Question: I'm tring to approximate an empirical cumulative distribution function (<URL> such as the .
However, using 'scipy.optimize.curve_fit', the fitting operation gives really bad approximations or it doesn't work at all (depending on the initial values). The variable 'series' represents my data stored as 'pandas.Series'.
'''
from scipy.optimize import curve_fit
def fit_ecdf(x):
x = np.sort(x)
def result(v):
return np.searchsorted(x, v, side='right') / x.size
return result
ecdf = fit_ecdf(series)
def genlogistic(x, B, M, Q, v):
return 1 / (1 + Q * np.exp(-B * (x - M))) ** (1 / v)
params = curve_fit(genlogistic, xdata = series, ydata = ecdf(series), p0 = (0.1, 10.0, 0.1, 0.1))[0]
'''
Should I use another type of function for the fit?
Are there any code mistakes?
As asked, I link to a csv containing <URL>.
After a lot of search and trial and error I find out this function
'''
f(x; a, b, c) = 1 - 1 / (1 + (x / b) ** a) ** c
with a = 4.61320000, b = 2.94570952, c = <PHONE>
'''
which fits a lot better than the other one. The only problem is the little step that the ECDF shows near 'x=1'. How can I modify 'f' to improve the quality of the fit? I was thinking of adding some sort of function that is "relevant" only in those kind of points. Here are the graphical results of the fit where the solid blue line is the ECDF and the dotted line represents the '(x, f(x))' points.

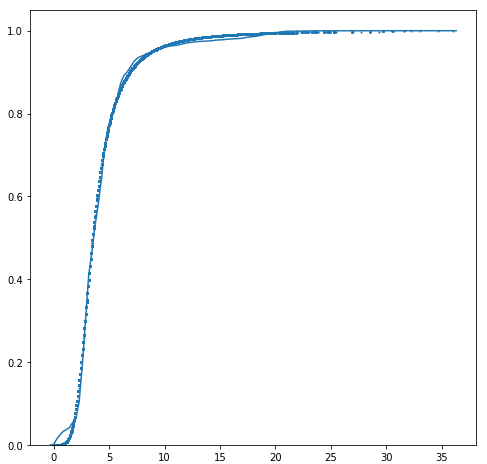
Answer: I find out how to deal with that little step near 'x=1'. As expressed in the question, adding some sort of function that is significant only in that interval was the game changer.
The "step" ends at about '(1.7, 0.04)' so I needed a sort of function that flattens for 'x > 1.7' and has 'y = 0.04' as asymptote. The natural choice (just to stay on point) was to take a function like 'f(x) = 1/exp(x)'.
Thanks to JamesPhillips, I also picked up the proper data for the regression (no double values = no overweighted points).
'''
from scipy.optimize import curve_fit
def fit_ecdf(x):
x = np.sort(x)
def result(v):
return np.searchsorted(x, v, side = 'right') / x.size
return result
ecdf = fit_ecdf(series)
unique_series = series.unique().tolist()
def cdf_interpolation(x, a, b, c, d):
f_1 = 0.95 + (0 - 0.95) / (1 + (x / b) ** a) ** c + 0.05
f_2 = (0 - 0.05)/(np.exp(d * x))
return f_1 + f_2
params = curve_fit(cdf_interpolation,
xdata = unique_series ,
ydata = ecdf(unique_series),
p0 = (6.0, 3.0, 0.4, 1.0))[0]
'''
'''
a = 6.<PHONE>
b = 2.89418871
c = 0.42997956
d = 1.<PHONE>
'''